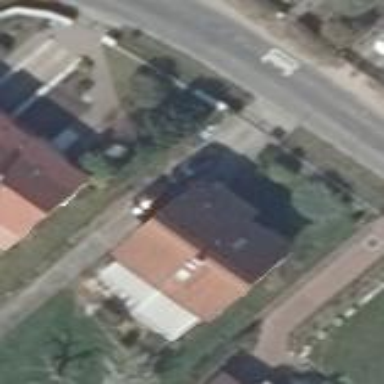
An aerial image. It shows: Detached building.